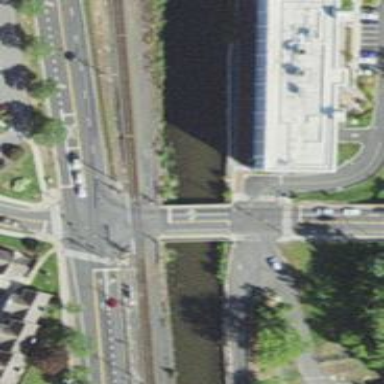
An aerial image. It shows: Railway crossing.